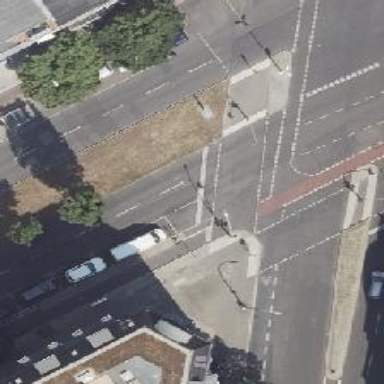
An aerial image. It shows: Road with traffic signals.